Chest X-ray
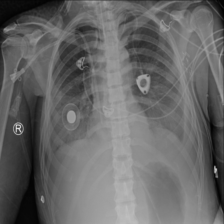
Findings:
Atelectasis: negative
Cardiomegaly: negative
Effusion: positive
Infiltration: positive
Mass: negative
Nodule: negative
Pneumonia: negative
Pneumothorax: negative
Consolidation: negative
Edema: negative
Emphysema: negative
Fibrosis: negative
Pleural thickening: negative
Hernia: negative